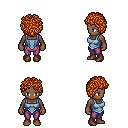
a pixel art fantasy rpg character, female body template, human, dark skin, blue vest, magenta pants, dark blonde curly afro hairstyle, brown shoes, four views (front, back, left, right), 2x2 character sprite sheet, small pixel art, hard edges, no anti-aliasing